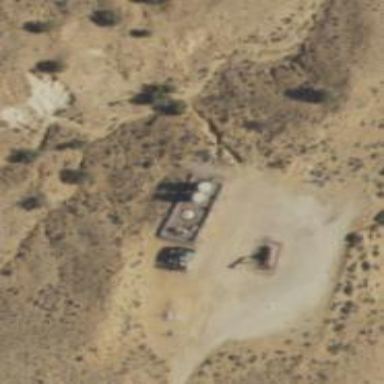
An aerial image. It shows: Storage tank with man-made structure.